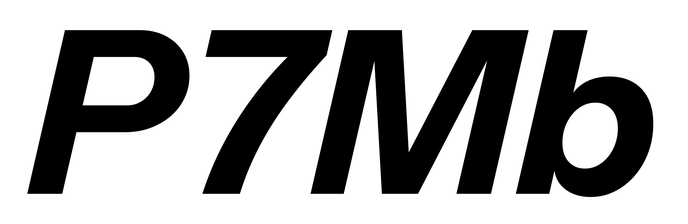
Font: InstrumentSans-Italic_Bold_Italic